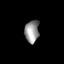
Tissue: skin
Cell type: Epithelial cells
Senescence score: 0.1276
Nuclear area (px): 315
Mean DAPI intensity: 146.854